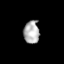
Tissue: lung
Cell type: Others
Senescence score: 0.2197
Nuclear area (px): 351
Mean DAPI intensity: 175.256